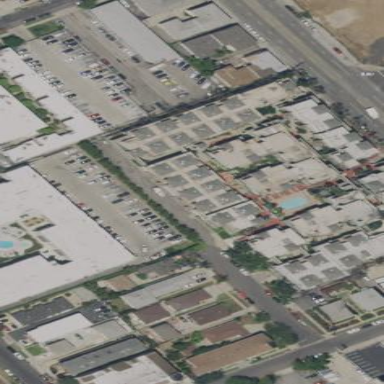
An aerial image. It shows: Residential area with apartments.